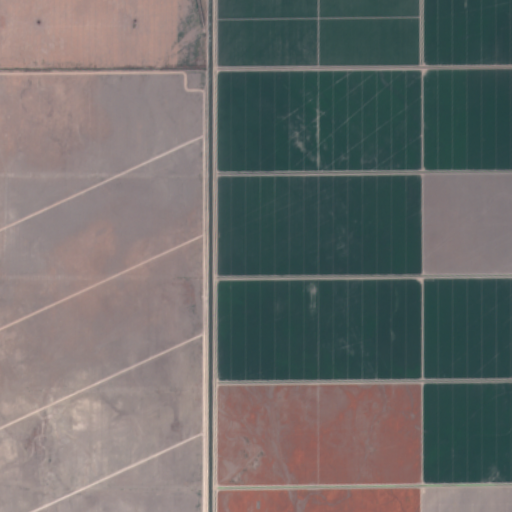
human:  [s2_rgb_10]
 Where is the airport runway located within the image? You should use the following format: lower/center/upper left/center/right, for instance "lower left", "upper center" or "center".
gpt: The airport runway is located in the upper center of the image.
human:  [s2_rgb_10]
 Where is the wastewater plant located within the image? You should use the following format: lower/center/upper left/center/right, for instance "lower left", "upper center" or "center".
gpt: The wastewater plant is located in the center left of the image.
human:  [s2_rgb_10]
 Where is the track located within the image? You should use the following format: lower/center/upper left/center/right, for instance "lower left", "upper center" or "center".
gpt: There is no track in the image.